Question: In .NET you have a panel object.

This gives you a border, as well as a label, which is good for grouping objects.
Is there a similar device in HTML? I assumed there was, but my google-fu is failing me here.
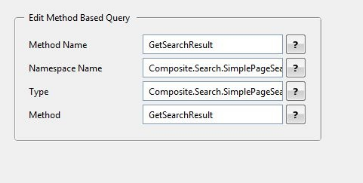
Answer: The 'fieldset' tag is used a group box or panel to surround form elements. You can use a 'legend' element for the caption.
'''
<fieldset>
<legend>Edit Method Based Query</legend>
<label for="methodName">Method name: </label><input id="methodName" .. >
</fieldset>
'''